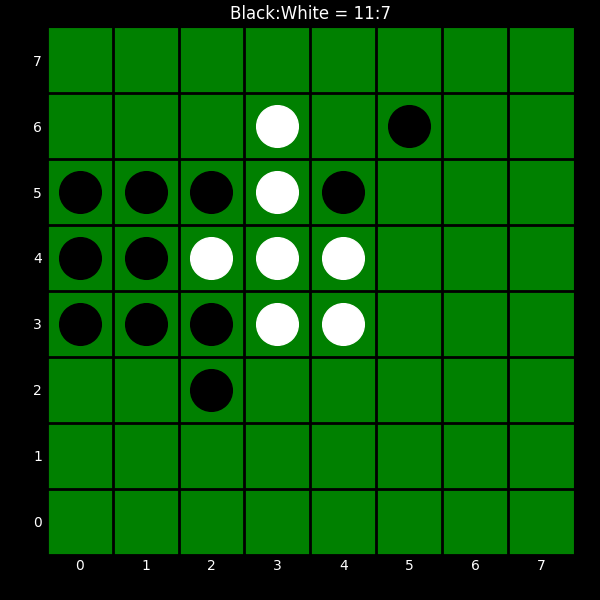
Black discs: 11
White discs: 7